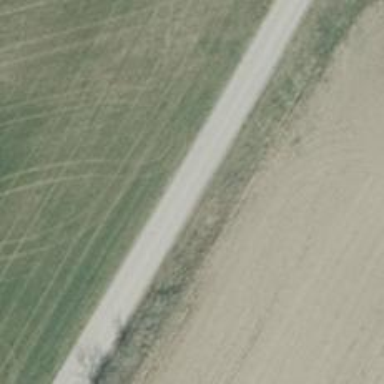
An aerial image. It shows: Gravel track with grade 2 quality.